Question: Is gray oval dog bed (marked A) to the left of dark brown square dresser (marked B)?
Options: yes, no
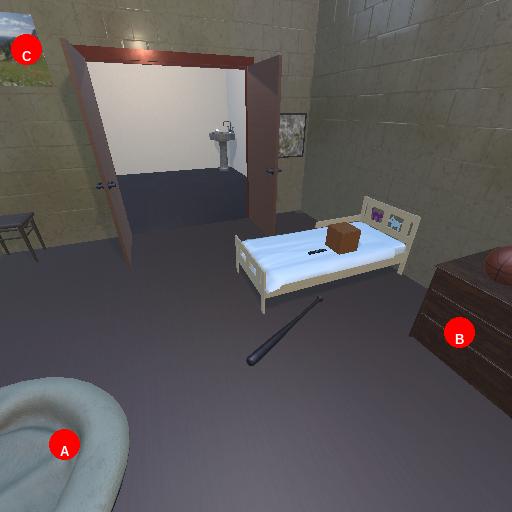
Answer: yes